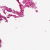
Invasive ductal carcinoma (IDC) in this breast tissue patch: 0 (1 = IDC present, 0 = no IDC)